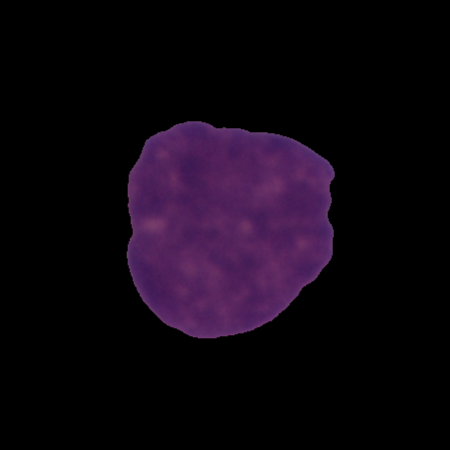
Label: cancer